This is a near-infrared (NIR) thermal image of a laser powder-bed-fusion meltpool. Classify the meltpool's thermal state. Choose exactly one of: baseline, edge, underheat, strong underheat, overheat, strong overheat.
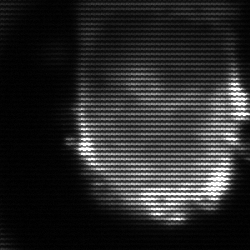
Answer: baseline